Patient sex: M
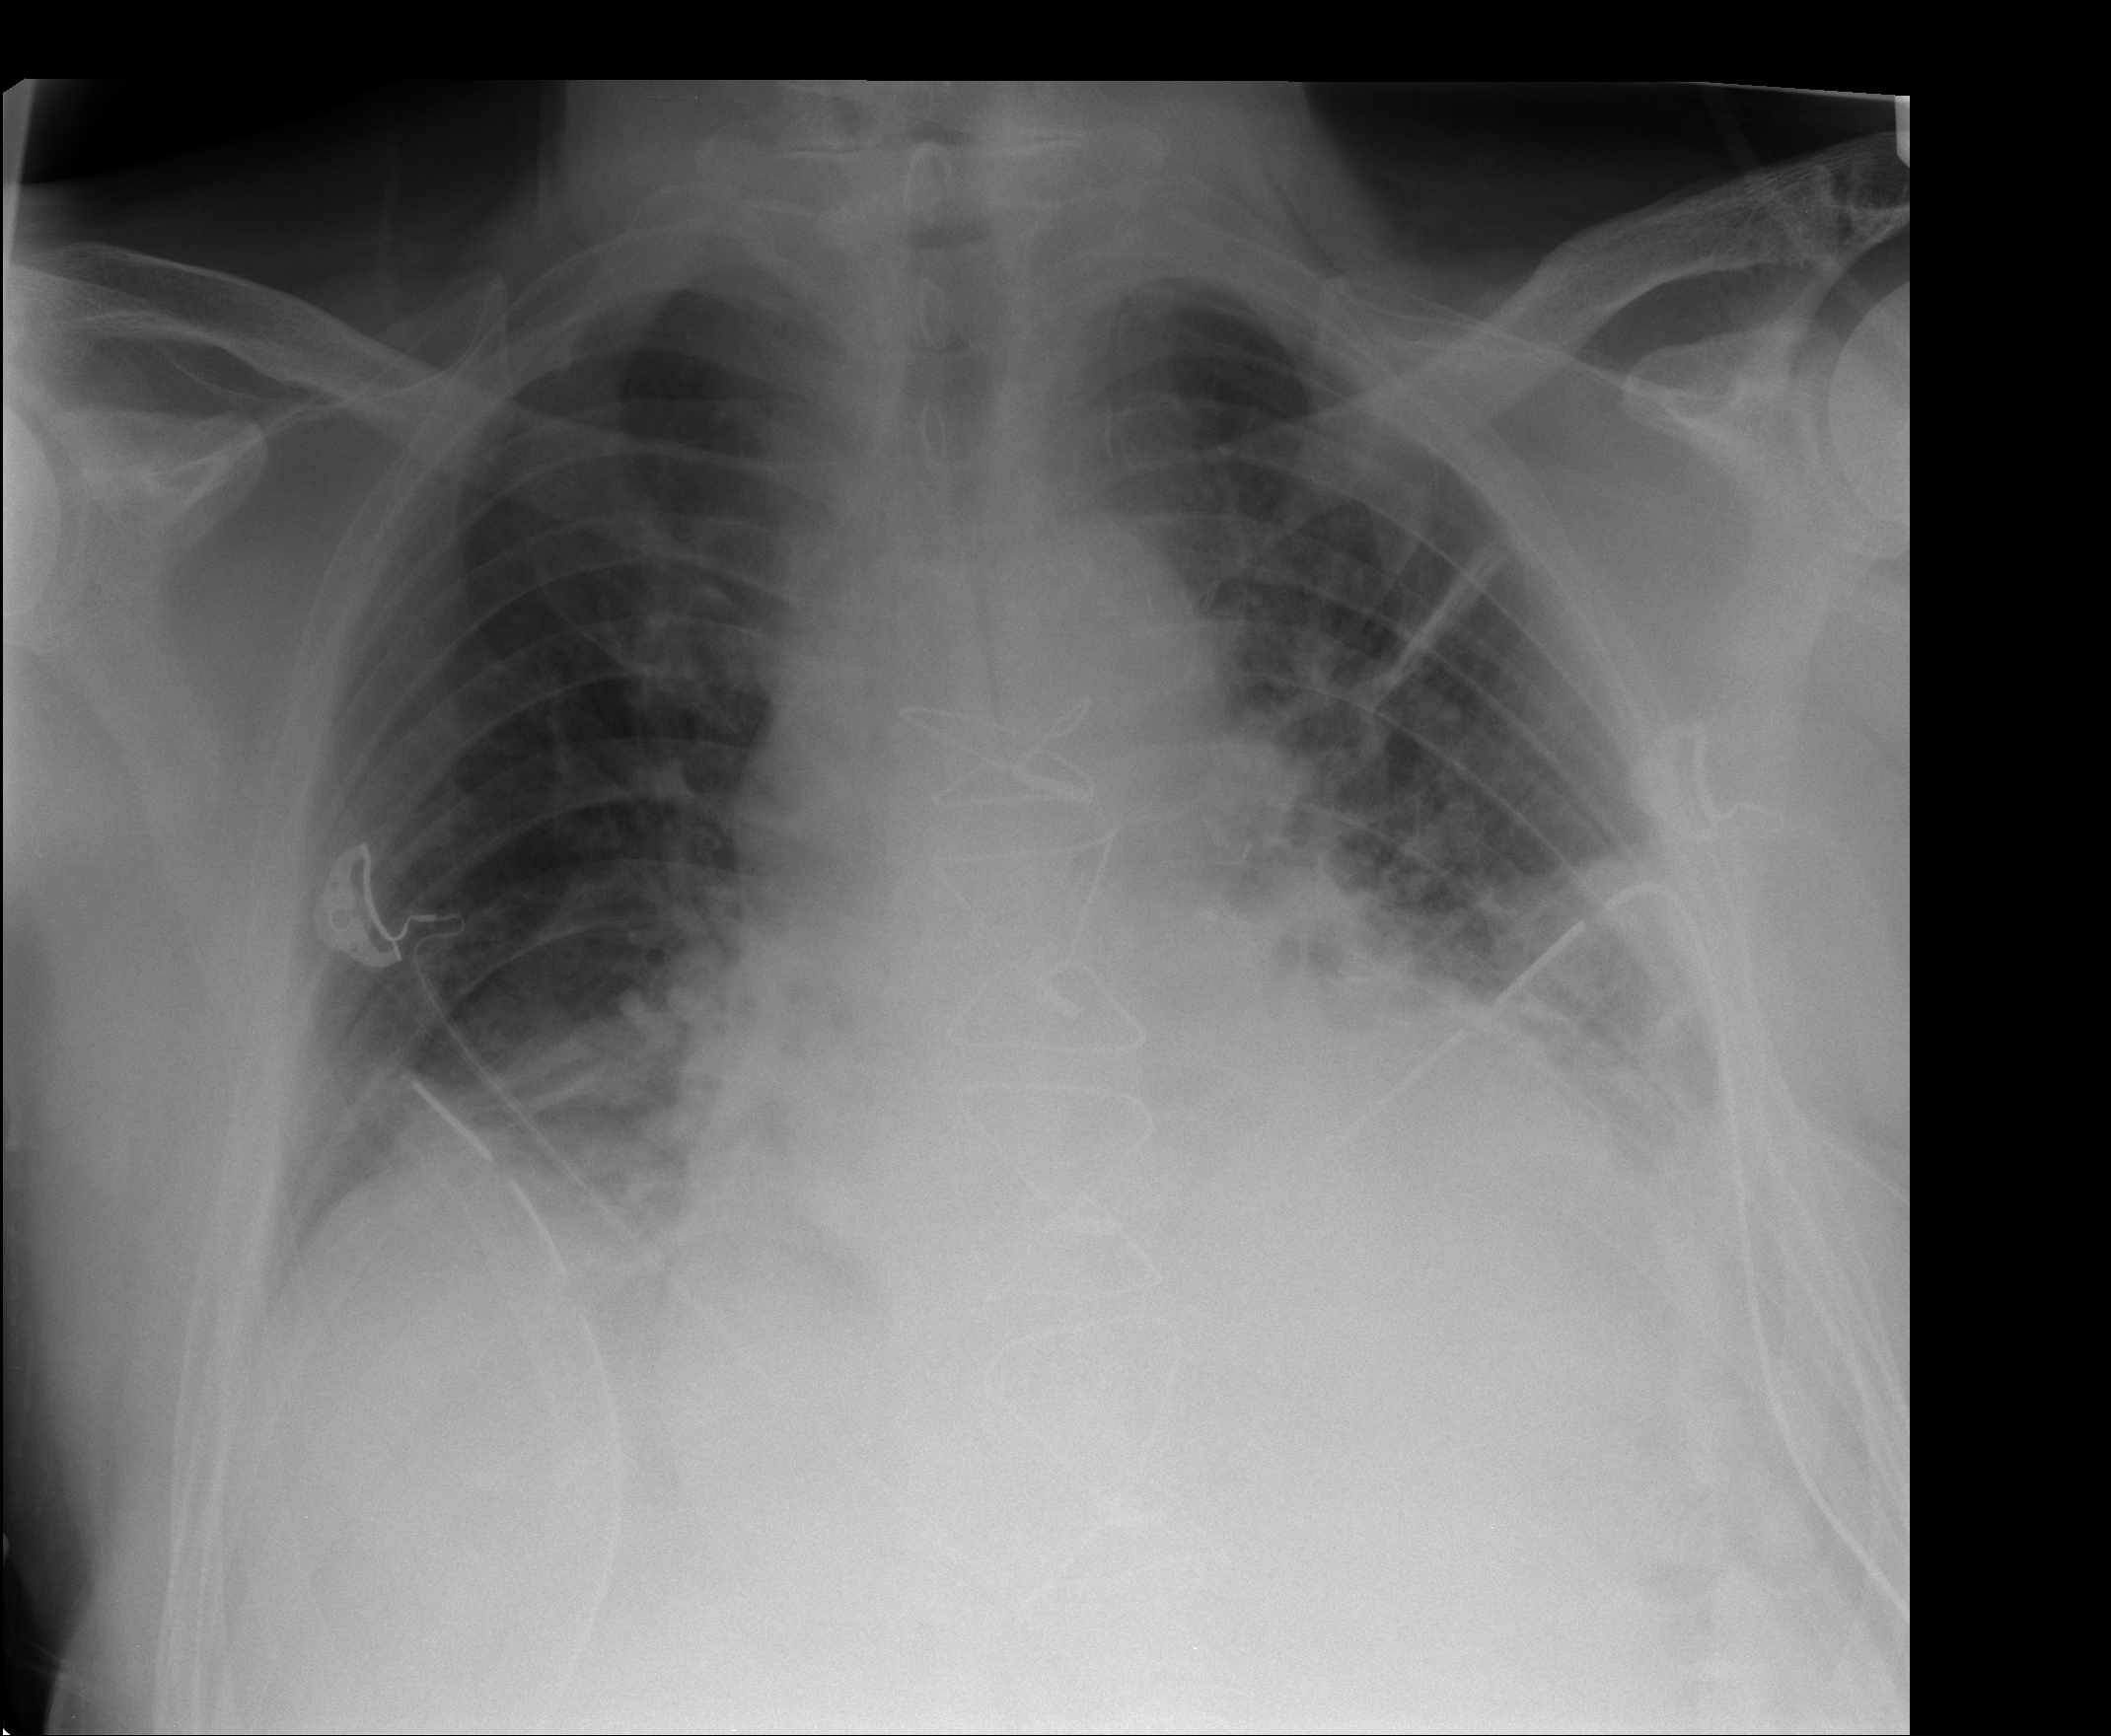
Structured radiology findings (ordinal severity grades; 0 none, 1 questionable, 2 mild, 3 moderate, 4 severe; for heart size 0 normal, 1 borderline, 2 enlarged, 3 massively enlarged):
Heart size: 2
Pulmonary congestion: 2
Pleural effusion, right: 1
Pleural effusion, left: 2
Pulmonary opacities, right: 1
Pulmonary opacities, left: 1
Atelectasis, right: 2
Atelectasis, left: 2